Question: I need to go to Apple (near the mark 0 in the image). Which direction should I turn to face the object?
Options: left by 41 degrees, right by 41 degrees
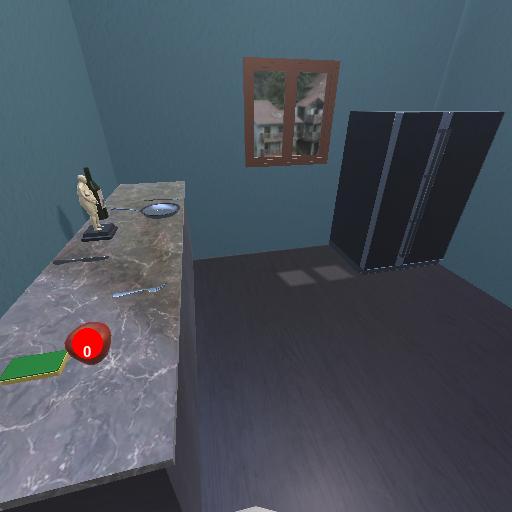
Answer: left by 41 degrees